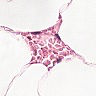
Metastatic tissue present: no